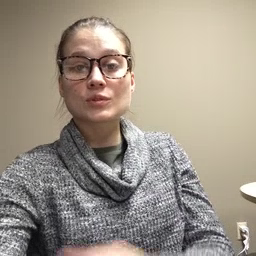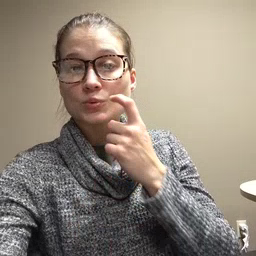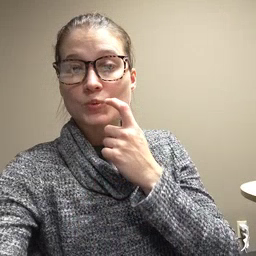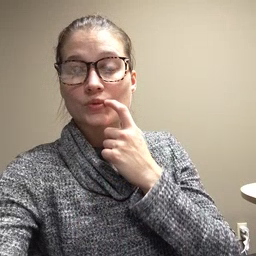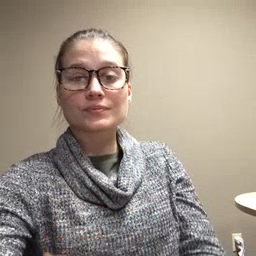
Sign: tooth